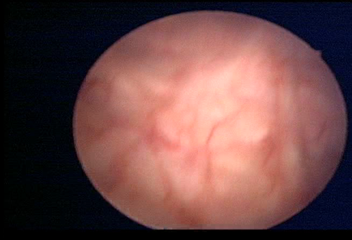
Modality: WLC
Class: Normal mucosa
Bladder cancer association: No